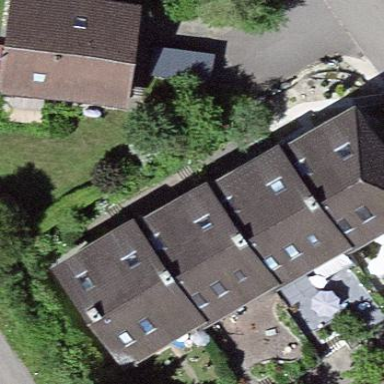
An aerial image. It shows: Simple and straightforward house.